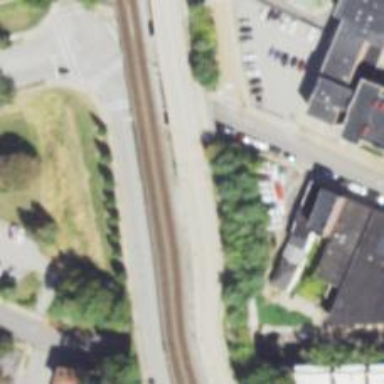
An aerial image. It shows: Busway road.